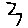
Label: zigzag